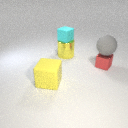
large gray rubber sphere above small red metal cube